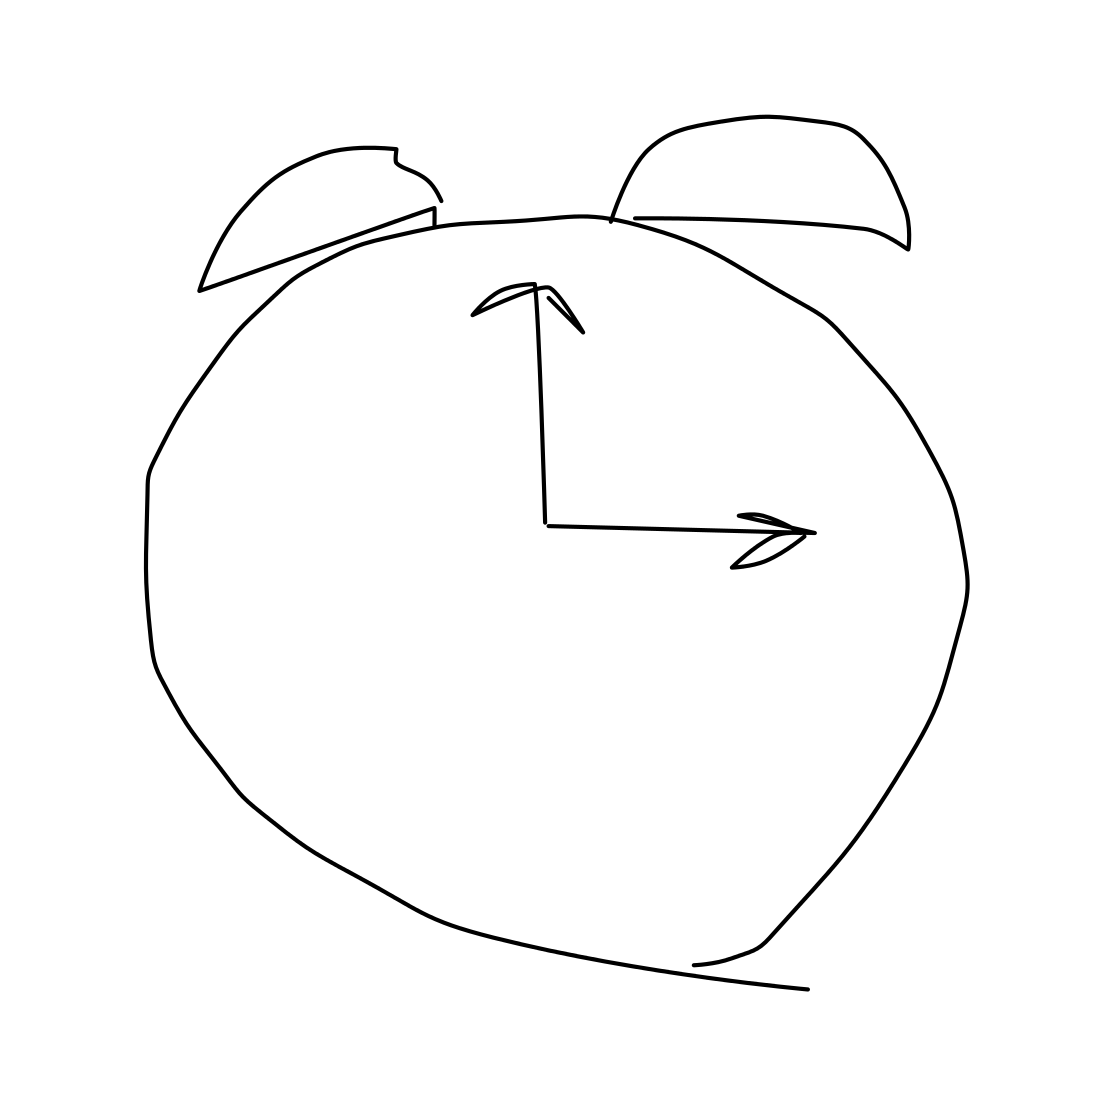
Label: alarm clock